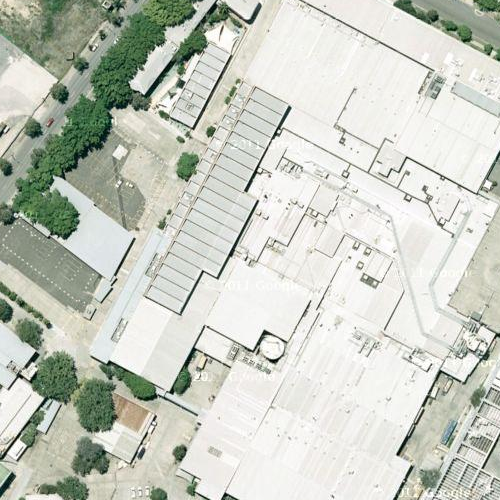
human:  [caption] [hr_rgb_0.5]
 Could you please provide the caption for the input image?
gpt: An industrial area with many white buildings and a parking lot with many cars parked in .

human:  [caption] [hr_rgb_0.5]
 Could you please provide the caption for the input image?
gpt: An industrial area with many white buildings and many cars parked in the parking lot .

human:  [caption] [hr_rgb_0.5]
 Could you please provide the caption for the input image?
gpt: Some roads with plants on the roadside go through the industrial area .

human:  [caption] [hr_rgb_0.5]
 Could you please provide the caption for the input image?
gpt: This is an industrial area with some white buildings while many cars parked neatly in the parking lot .

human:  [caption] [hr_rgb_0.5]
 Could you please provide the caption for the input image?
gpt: There are some white buildings in the industrial area with a parking lot beside .